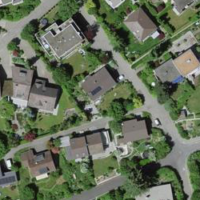
EUNIS habitat code: 55
Species observed at this site:
Lapsana communis
Geranium sanguineum